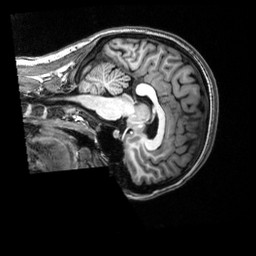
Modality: T1w
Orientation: sagittal
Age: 19
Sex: female
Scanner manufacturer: siemens
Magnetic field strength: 3 T
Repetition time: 2.53 s
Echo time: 0.00339 s